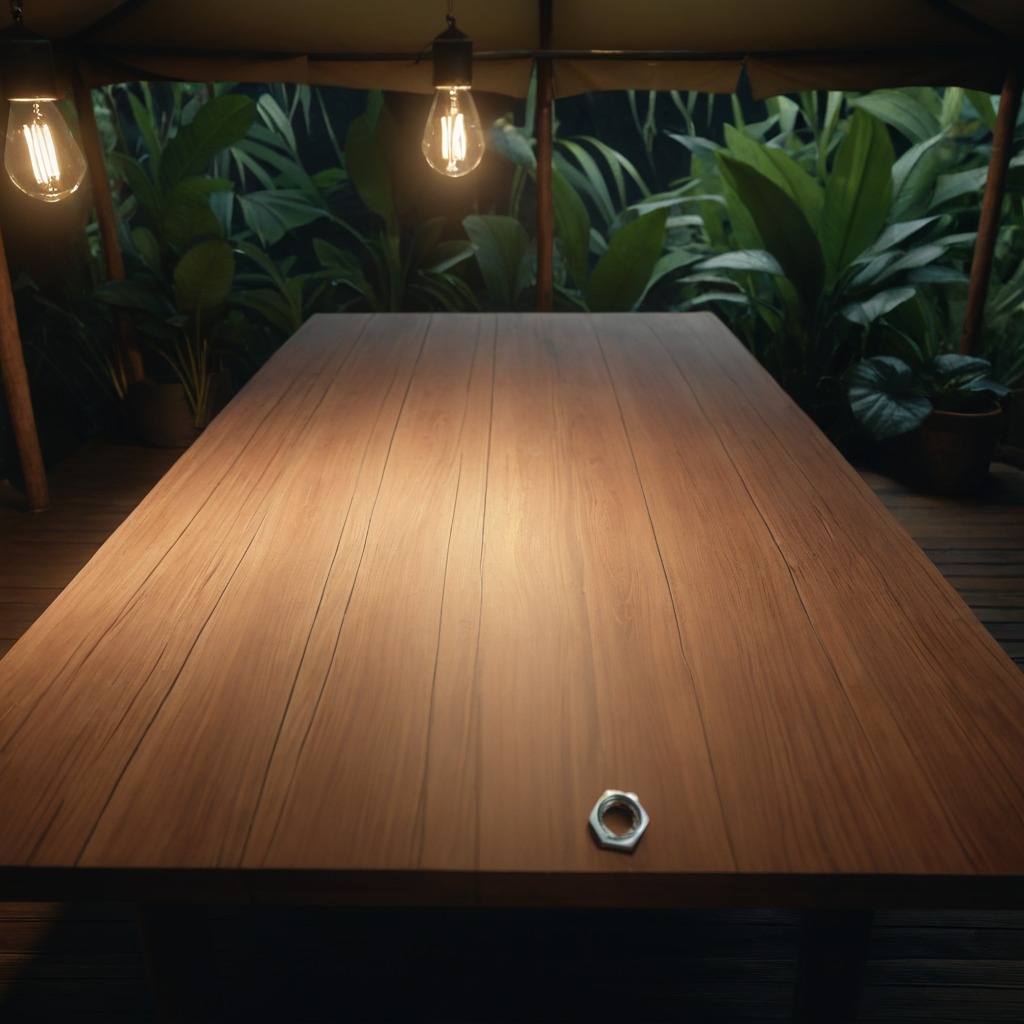
A metal nut lies on a wooden table inside a jungle field workshop tent at night.